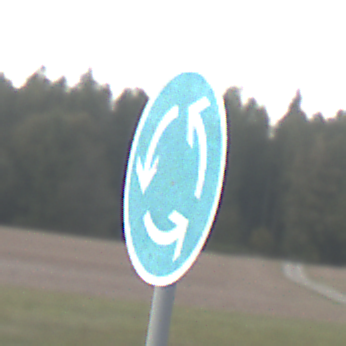
Verkehrszeichen: Kreisverkehr
Umgebung: Outdoor, Nature
Tageszeit: SunriseSunset
Wetter: PartlyCloudy
Licht: Natural
Jahreszeit: NotSpecified
Kontrast: LowContrast